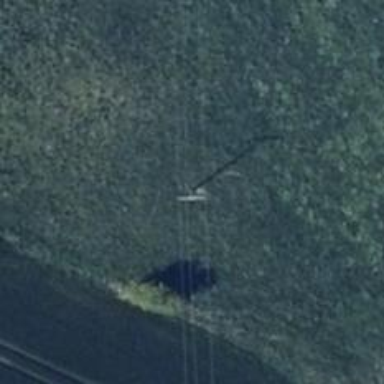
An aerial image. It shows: Power pole.